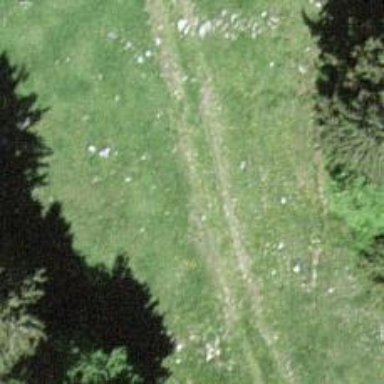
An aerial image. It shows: Nordic ski trail groomed for both classic and skating styles.